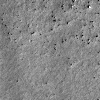
Atmospheric dust classification: not_dusty